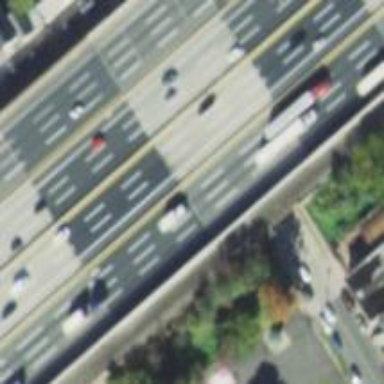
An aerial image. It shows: Asphalt motorway with embankment.